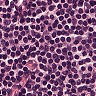
Metastatic tissue present: no